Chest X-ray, AP view. Patient: 42 years old, sex F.
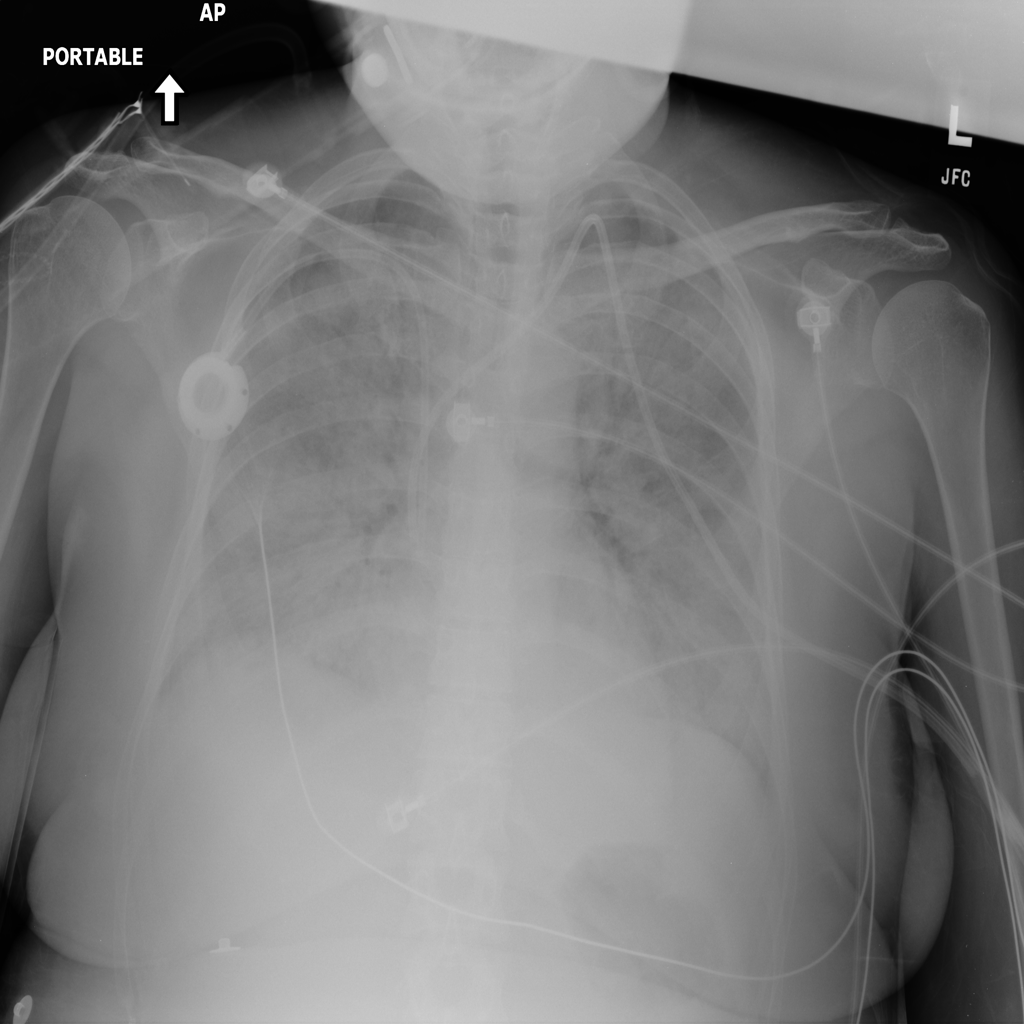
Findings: Consolidation